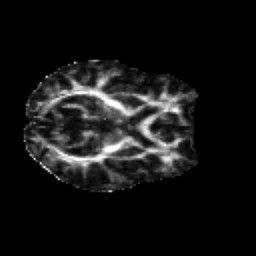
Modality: FA
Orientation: axial
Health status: healthy
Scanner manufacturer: siemens
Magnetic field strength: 3 T
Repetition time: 12 s
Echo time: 0.092 s